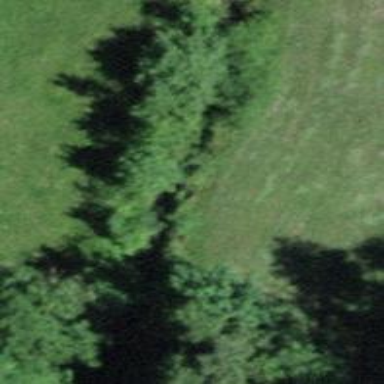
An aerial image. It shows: Fence.